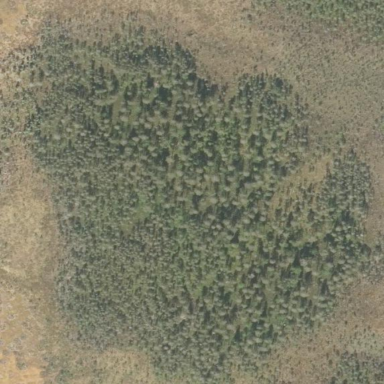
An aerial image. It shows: Needle-leaved woodland.